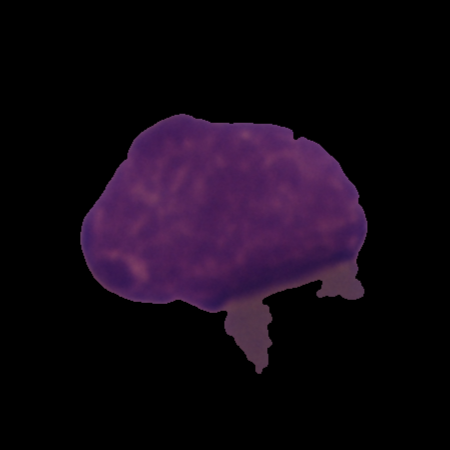
Label: cancer